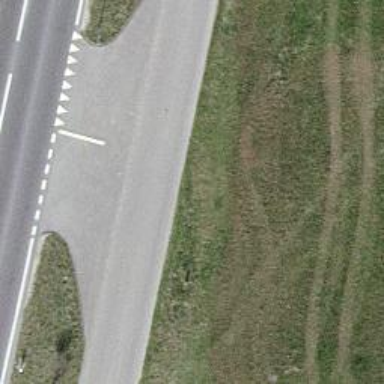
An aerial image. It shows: Well-maintained track road with grade 1 tracktype.